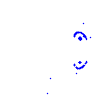
Particle: proton